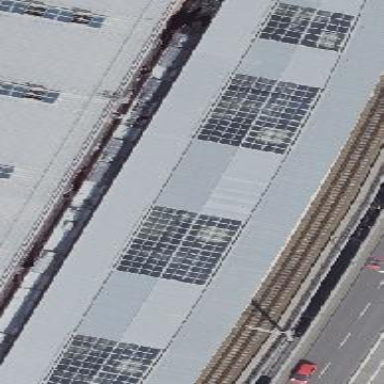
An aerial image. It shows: View of roof of building.